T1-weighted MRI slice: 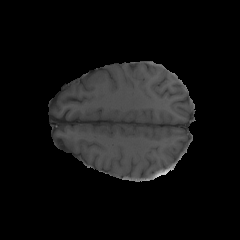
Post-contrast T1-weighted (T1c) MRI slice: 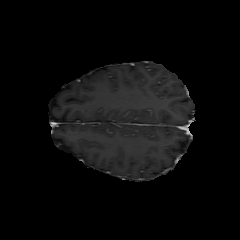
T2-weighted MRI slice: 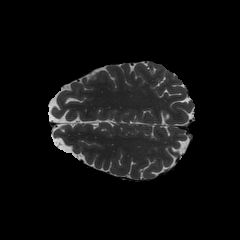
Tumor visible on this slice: no